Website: home-depot
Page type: review-order
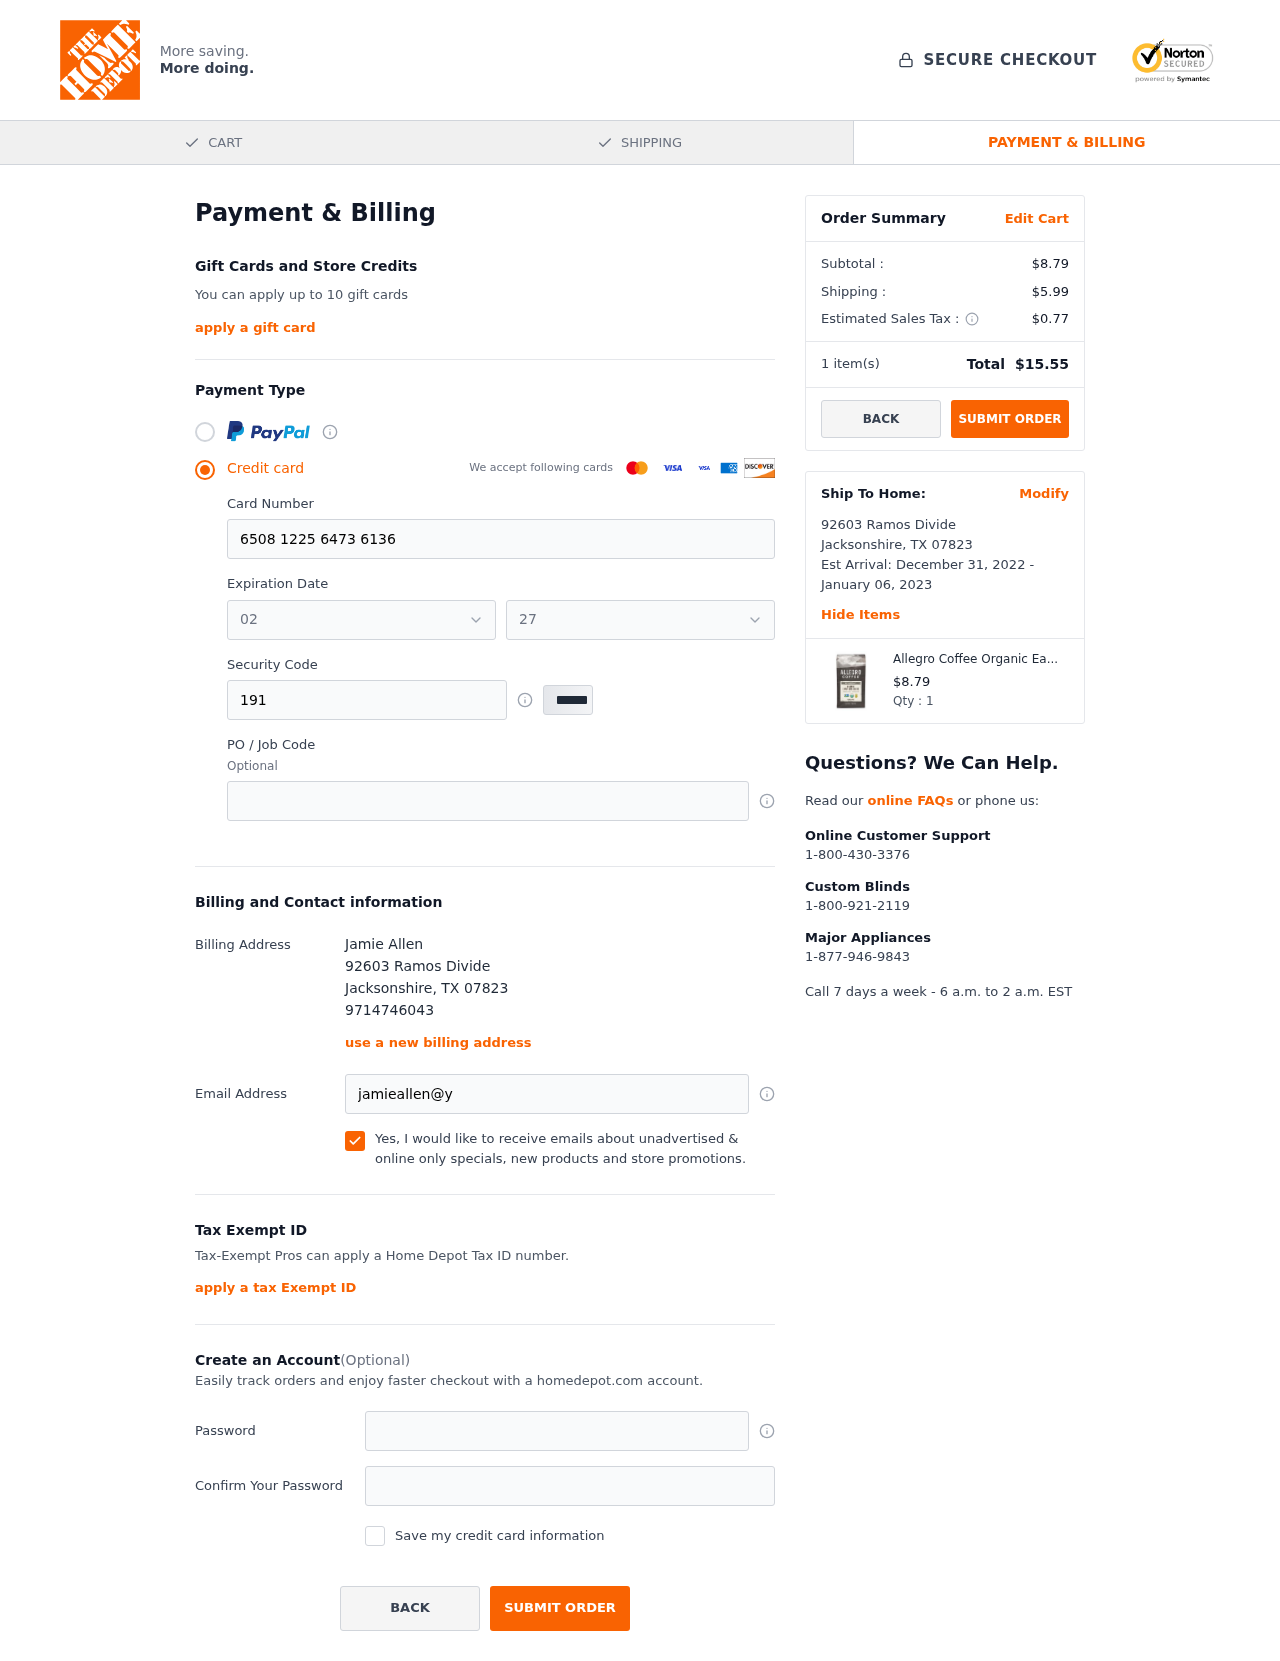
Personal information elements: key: PII_CARD_EXPIRY_MONTH
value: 02
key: PII_CARD_EXPIRY_YEAR
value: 27
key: PII_CITY
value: Jacksonshire
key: PII_FULLNAME
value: Jamie Allen
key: PII_PHONE
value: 9714746043
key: PII_POSTCODE
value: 07823
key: PII_STATE_ABBR
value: TX
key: PII_STREET
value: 92603 Ramos Divide
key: PII_CARD_NUMBER
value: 6508 1225 6473 6136
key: PII_CARD_CVV
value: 191
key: PII_EMAIL
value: jamieallen@yahoo.com
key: PII_STREET2
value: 92603 Ramos Divide
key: PII_POSTCODE2
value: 07823
Product elements: key: PRODUCT1_NAME
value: Allegro Coffee Organic Early Bird Blend Ground Coffee, 12 oz
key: PRODUCT1_PRICE
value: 8.79
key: PRODUCT1_QUANTITY
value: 1
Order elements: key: ORDER_SUBTOTAL
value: $8.79
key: ORDER_SHIPPING_COST
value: $5.99
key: ORDER_TAX
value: $0.77
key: ORDER_NUM_ITEMS
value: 1
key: ORDER_TOTAL
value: $15.55
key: ORDER_SHIPPING_DATE
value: December 31, 2022
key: ORDER_DELIVERY_DATE
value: January 06, 2023